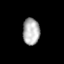
Tissue: lung
Cell type: Fibroblasts
Senescence score: 0.6561
Nuclear area (px): 439
Mean DAPI intensity: 178.777